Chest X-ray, PA view. Patient: 38 years old, sex F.
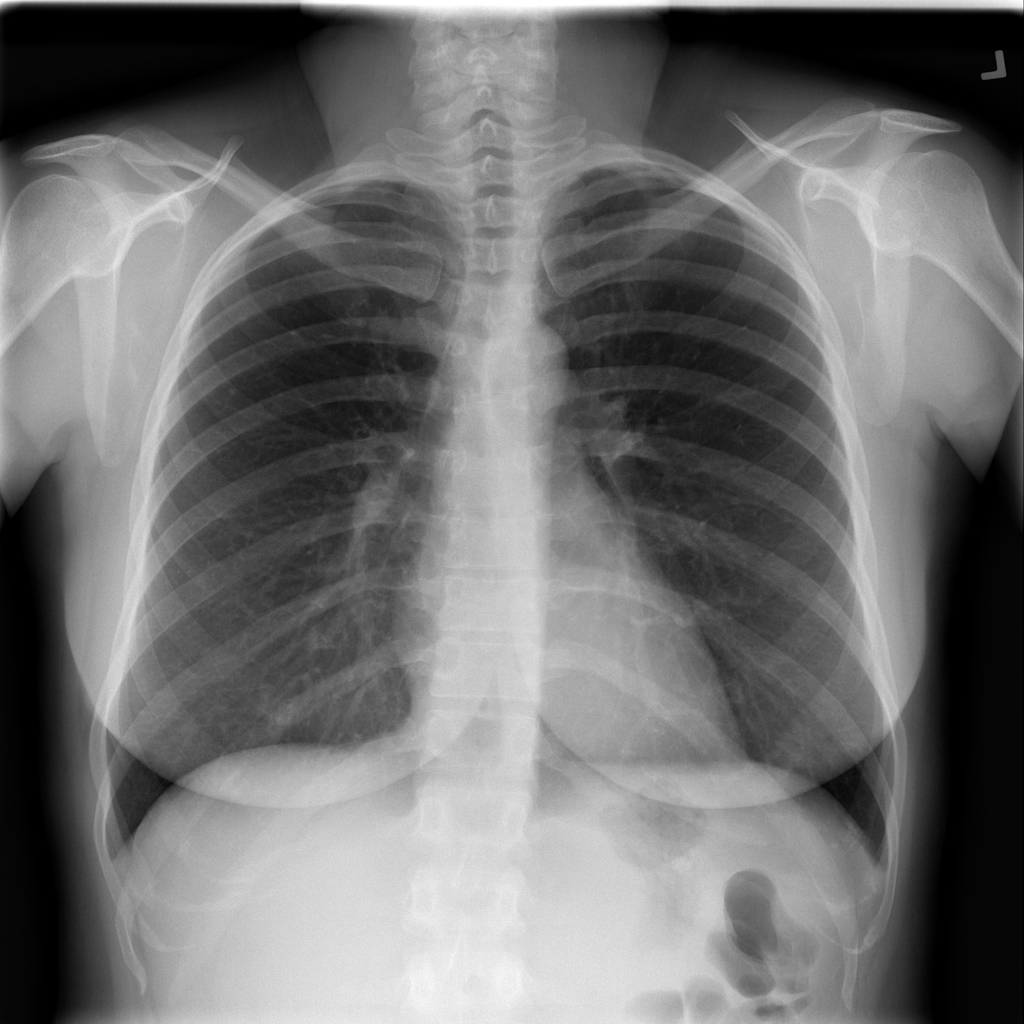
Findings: No Finding